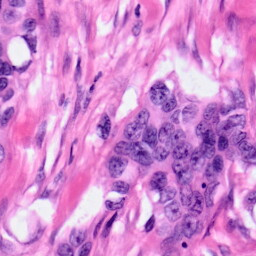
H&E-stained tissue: Pancreatic